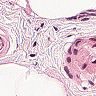
Metastatic tissue present: no